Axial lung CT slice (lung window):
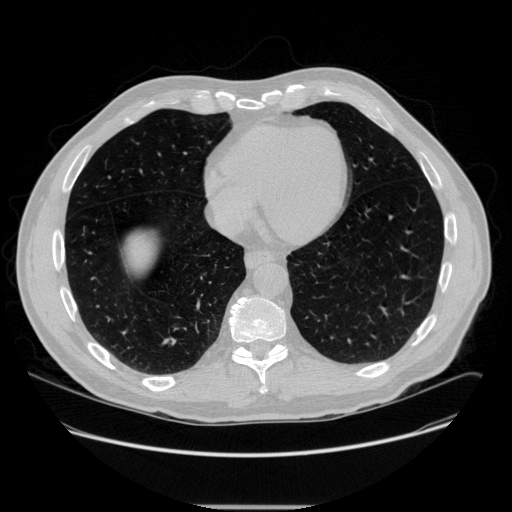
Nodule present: no